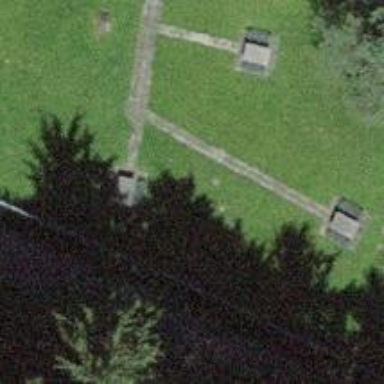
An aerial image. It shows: Picnic table located in leisure land area.